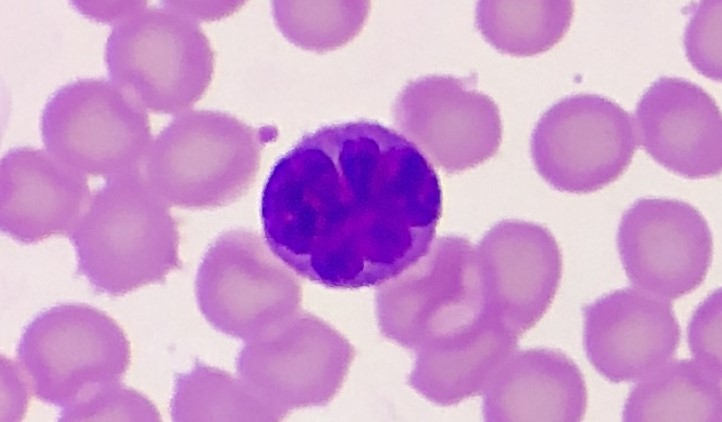
White blood cell type: Neutrophil